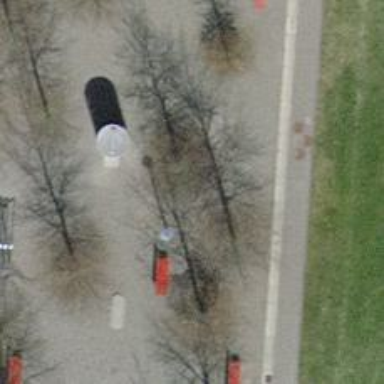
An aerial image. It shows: Urban tree with broadleaved leaves. The tree belongs to the Fagus genus.